Interaction volume radius: 5 \u00c5
Interaction volume height: 20 \u00c5
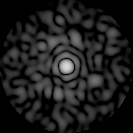
Disorder parameter: 0.8474